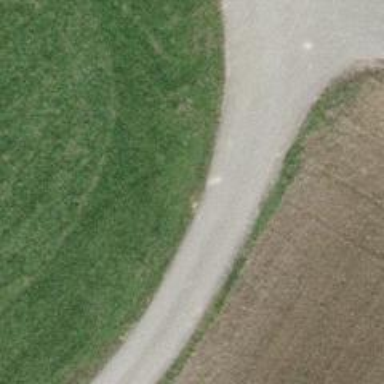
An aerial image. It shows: Asphalt cycleway.